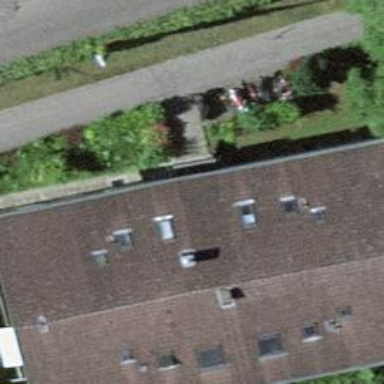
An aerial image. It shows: Image showing building with apartments.